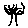
Label: tree